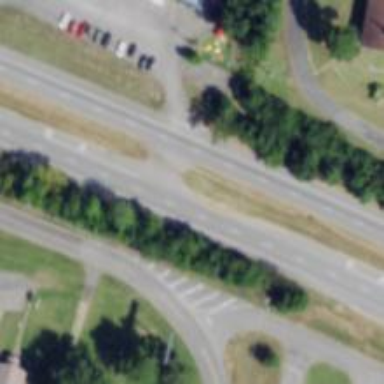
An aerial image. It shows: Primary highway with asphalt surface. It is dual carriageway.